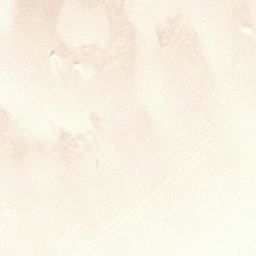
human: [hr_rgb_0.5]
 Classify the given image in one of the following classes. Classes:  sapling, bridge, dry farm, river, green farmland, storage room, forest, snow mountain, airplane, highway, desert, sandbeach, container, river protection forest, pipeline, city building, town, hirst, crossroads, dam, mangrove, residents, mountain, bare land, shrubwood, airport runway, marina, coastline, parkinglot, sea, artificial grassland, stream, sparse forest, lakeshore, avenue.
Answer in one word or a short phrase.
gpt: sandbeach